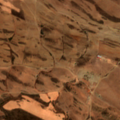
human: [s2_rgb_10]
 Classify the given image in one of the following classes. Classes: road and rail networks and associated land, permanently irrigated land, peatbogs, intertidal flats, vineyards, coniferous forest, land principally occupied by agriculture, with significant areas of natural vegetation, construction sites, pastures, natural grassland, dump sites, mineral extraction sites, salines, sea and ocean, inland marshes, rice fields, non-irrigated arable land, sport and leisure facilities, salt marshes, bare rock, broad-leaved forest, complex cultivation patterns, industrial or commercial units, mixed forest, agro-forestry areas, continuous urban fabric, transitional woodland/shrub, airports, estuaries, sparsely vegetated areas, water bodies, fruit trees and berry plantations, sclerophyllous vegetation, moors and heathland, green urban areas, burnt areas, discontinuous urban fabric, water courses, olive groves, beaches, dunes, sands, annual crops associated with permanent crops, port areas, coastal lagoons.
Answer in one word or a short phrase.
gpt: non-irrigated arable land, pastures, transitional woodland/shrub